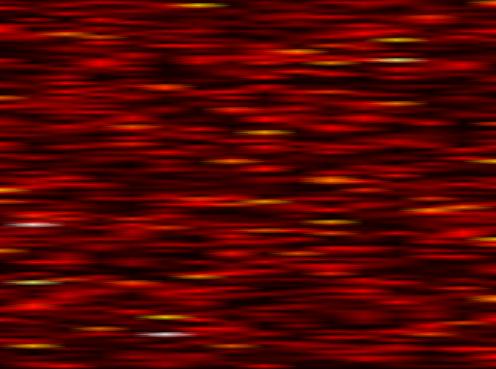
Label: UFMC